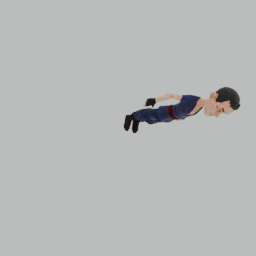
Label: people